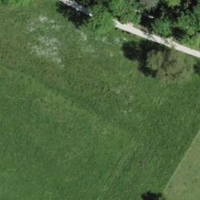
EUNIS habitat code: 25
Species observed at this site:
Dryocopus martius
Falco tinnunculus
Euonymus europaeus